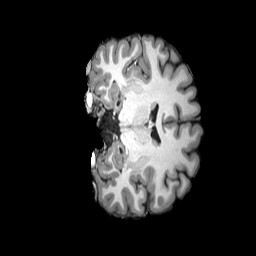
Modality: T1w
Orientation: coronal
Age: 31
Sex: female